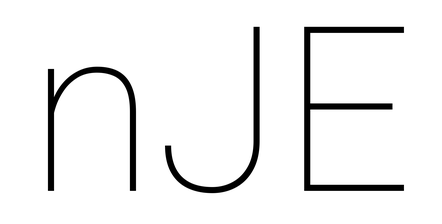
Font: Roboto_Thin